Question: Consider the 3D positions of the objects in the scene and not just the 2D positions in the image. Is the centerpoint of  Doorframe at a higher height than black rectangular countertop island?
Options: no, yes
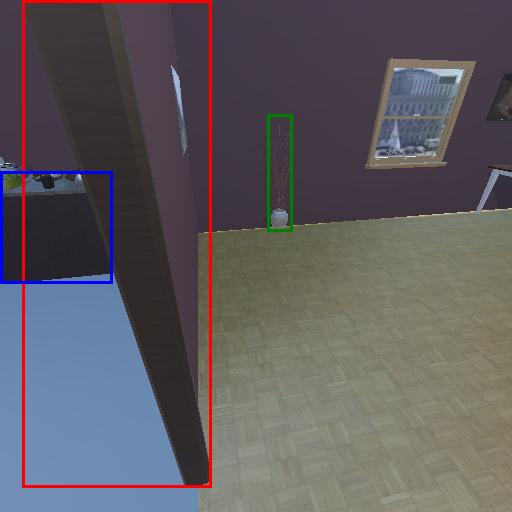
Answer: no